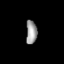
Tissue: lung
Cell type: Endothelial cells
Senescence score: 0.6823
Nuclear area (px): 255
Mean DAPI intensity: 153.965